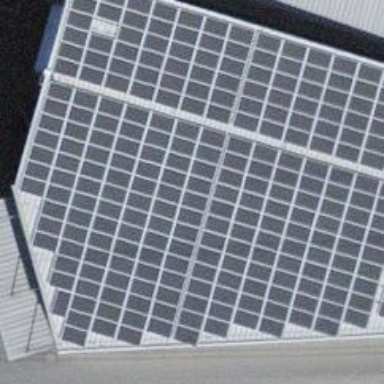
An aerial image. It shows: Solar power generator.